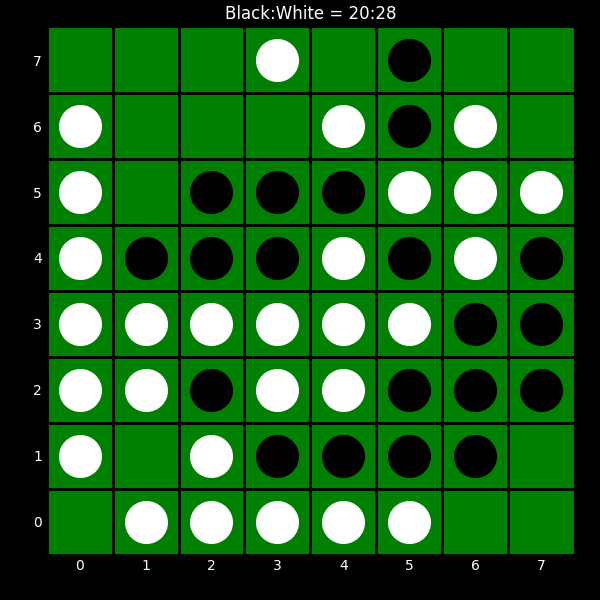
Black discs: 20
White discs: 28